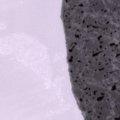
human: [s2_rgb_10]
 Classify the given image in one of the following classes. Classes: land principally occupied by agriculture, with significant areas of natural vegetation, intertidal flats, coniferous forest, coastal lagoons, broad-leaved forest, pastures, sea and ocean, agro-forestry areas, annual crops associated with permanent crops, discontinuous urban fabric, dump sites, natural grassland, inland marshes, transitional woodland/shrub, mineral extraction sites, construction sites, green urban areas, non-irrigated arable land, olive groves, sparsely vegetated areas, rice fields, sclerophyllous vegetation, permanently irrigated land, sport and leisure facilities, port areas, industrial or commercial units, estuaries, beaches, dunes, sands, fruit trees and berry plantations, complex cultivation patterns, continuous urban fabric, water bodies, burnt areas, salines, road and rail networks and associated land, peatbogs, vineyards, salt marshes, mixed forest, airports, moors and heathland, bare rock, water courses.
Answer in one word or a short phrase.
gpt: sea and ocean